Interaction volume radius: 5 \u00c5
Interaction volume height: 25 \u00c5
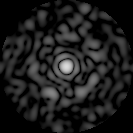
Disorder parameter: 0.8747